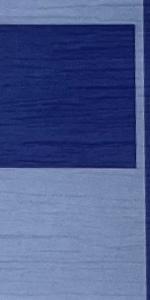
Label: Empty